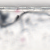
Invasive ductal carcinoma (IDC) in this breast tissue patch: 0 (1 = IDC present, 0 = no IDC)